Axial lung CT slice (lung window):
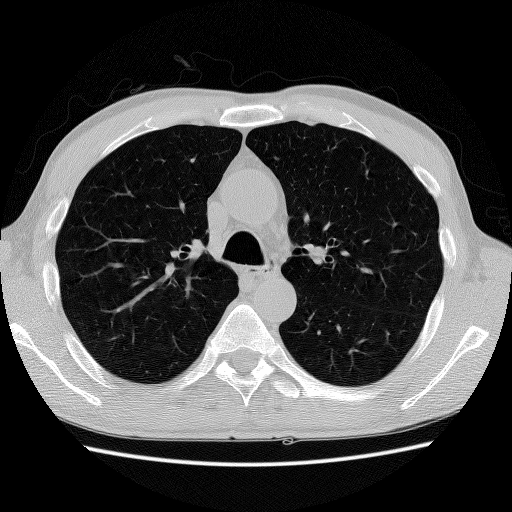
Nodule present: no